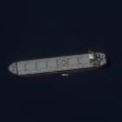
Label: civil